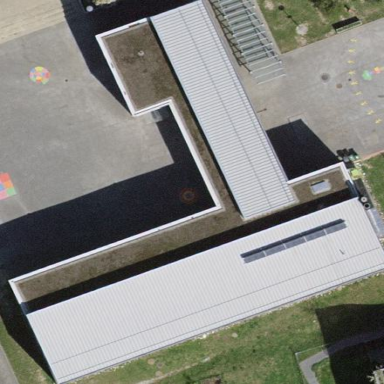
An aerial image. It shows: School building.